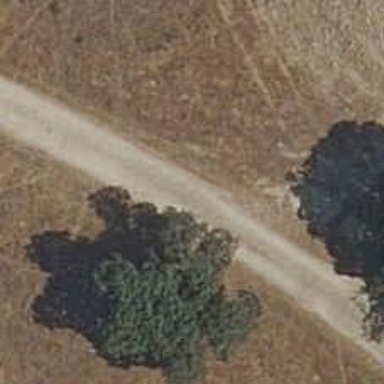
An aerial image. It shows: Dirt track road.